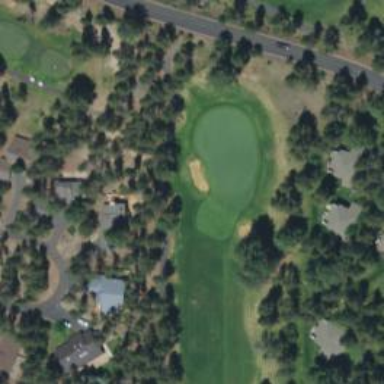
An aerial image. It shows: View of golf hole.